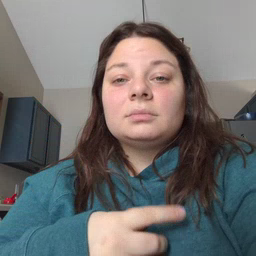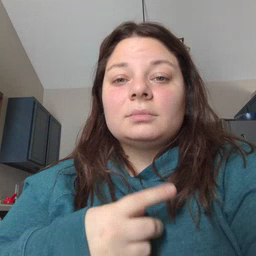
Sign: dog